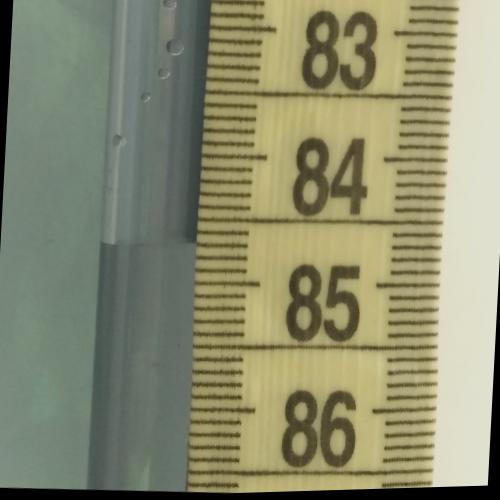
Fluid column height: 84.7 cm